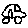
Label: car